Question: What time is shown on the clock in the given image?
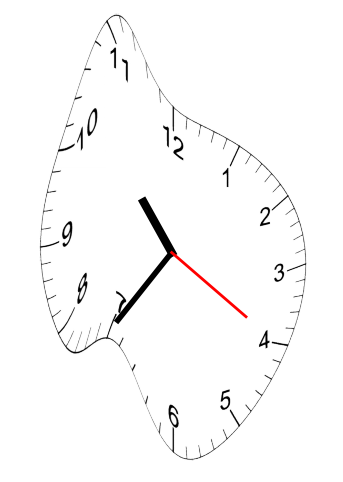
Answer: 10:35:20